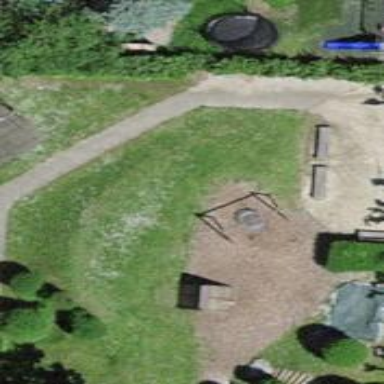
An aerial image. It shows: Playground area for leisure activities on the land.